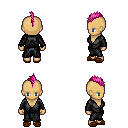
a pixel art fantasy rpg character, female body template, human, tanned skin, gray robe, teal pants, pink mohawk hairstyle, brown slippers, four views (front, back, left, right), 2x2 character sprite sheet, small pixel art, hard edges, no anti-aliasing